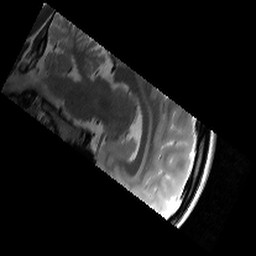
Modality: T2w
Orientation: sagittal
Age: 23
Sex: female
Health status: healthy
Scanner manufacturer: siemens
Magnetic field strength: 3 T
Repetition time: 6 s
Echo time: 0.064 s